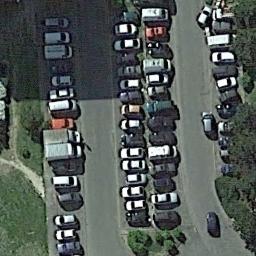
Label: parking_lot